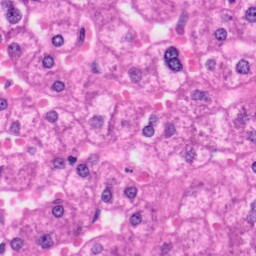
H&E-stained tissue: Liver